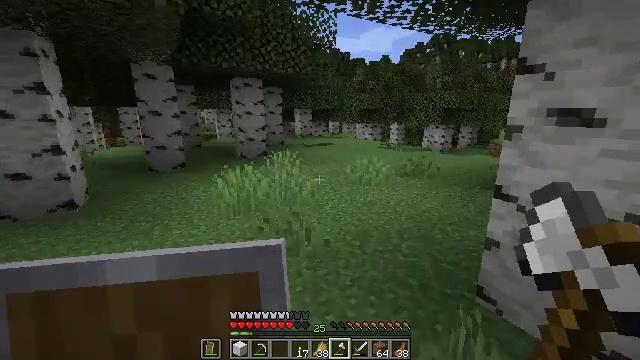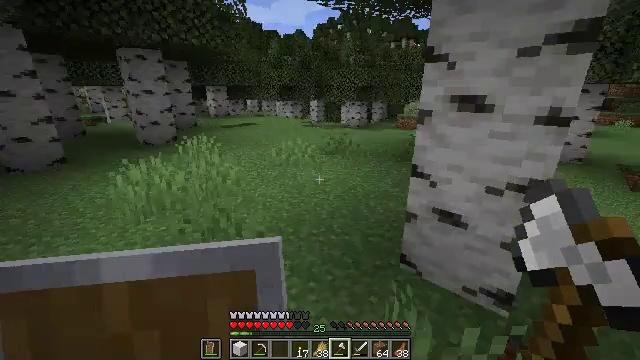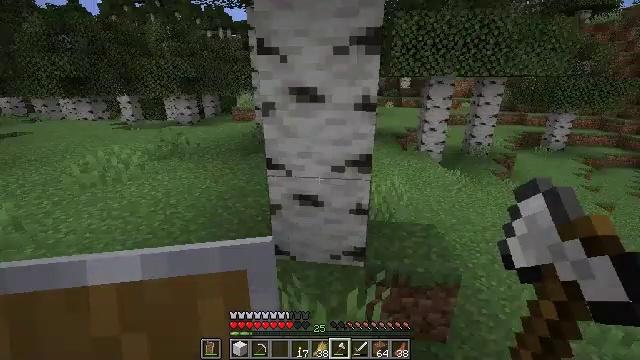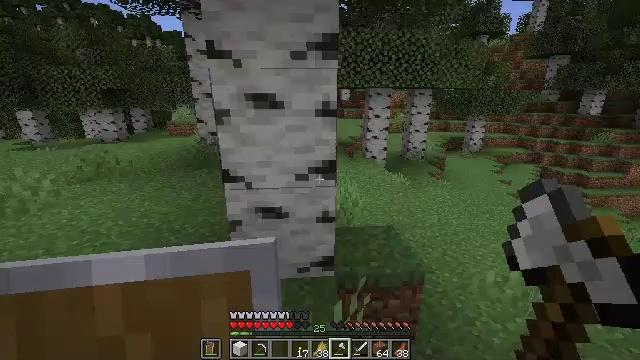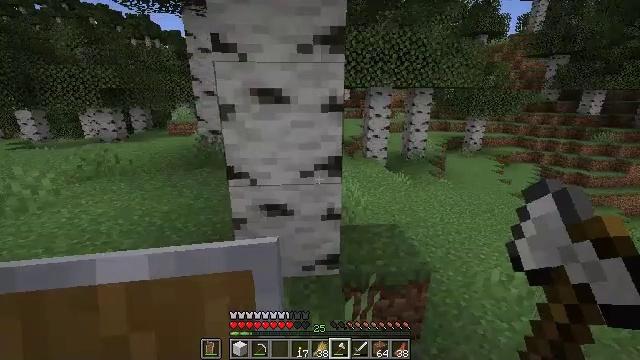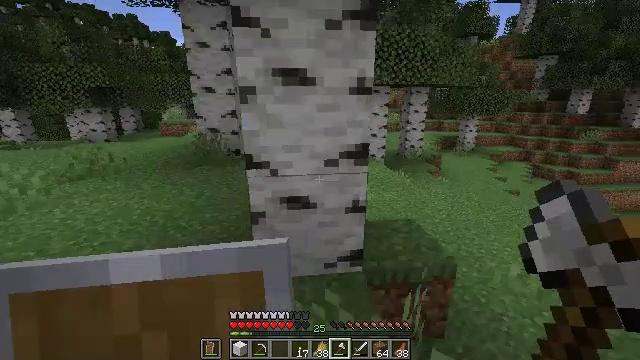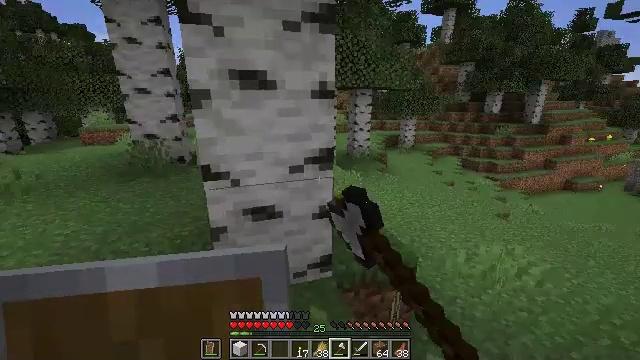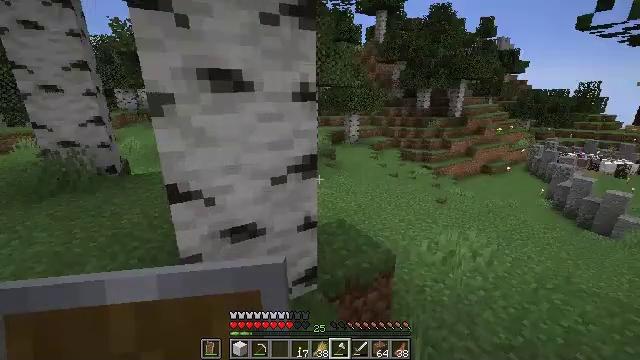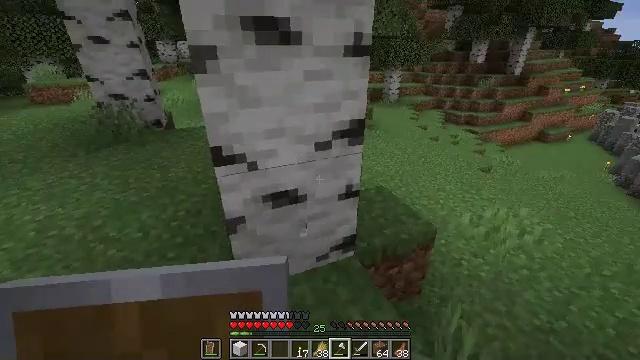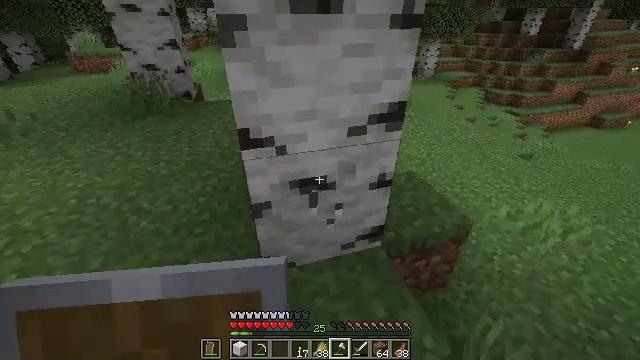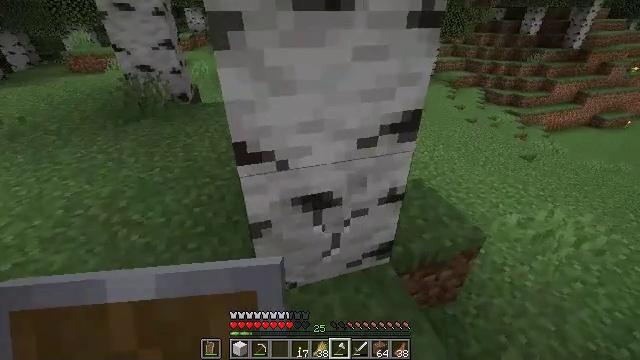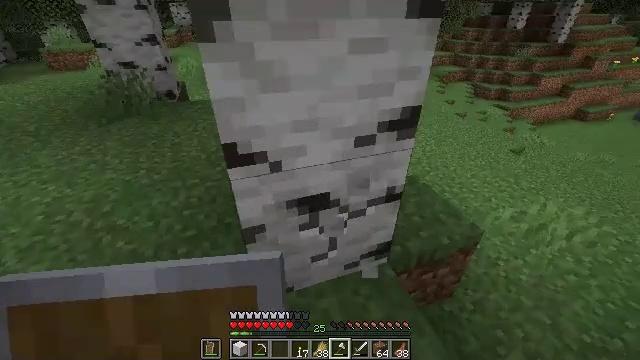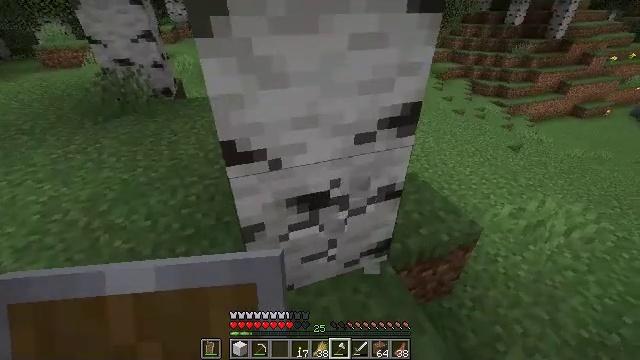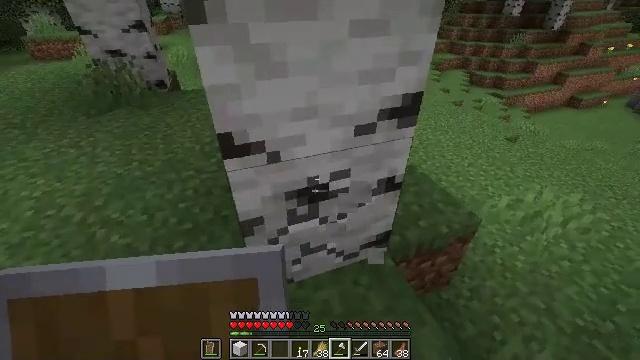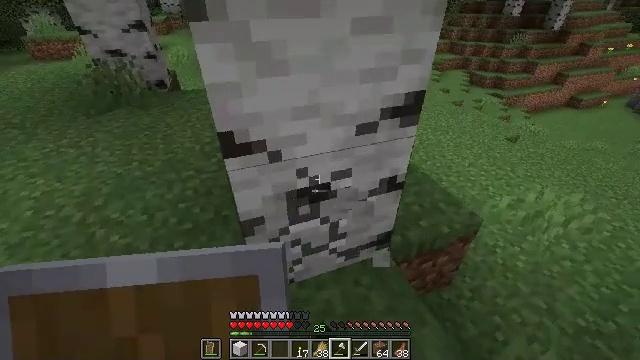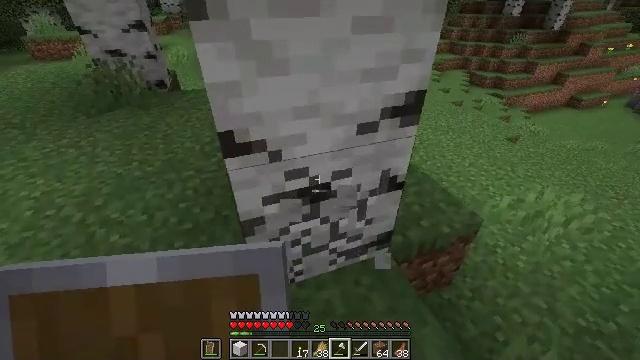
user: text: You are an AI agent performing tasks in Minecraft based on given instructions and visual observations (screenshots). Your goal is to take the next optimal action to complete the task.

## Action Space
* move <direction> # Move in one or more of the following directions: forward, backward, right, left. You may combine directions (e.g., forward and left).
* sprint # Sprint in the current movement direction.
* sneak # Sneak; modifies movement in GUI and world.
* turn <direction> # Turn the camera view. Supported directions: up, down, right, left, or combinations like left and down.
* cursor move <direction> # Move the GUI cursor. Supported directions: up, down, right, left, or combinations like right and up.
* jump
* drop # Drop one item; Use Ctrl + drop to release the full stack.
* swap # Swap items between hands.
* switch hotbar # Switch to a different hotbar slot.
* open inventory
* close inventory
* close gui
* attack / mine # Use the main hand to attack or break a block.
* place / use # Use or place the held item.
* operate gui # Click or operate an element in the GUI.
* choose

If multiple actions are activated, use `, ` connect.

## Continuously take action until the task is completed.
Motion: motion action
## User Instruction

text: Harvest birch logs from birch trees.
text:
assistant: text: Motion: move forward, turn right and down
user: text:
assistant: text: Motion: move forward and move left, turn right and down
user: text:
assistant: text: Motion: move forward and move left, turn right and up
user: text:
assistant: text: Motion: move forward and move left
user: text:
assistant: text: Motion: move forward and move left, turn right, attack / mine
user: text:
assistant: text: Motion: move forward and move left, turn right, attack / mine
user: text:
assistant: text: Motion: move forward and move left, turn right, attack / mine
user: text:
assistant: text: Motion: move forward, turn left and down, attack / mine
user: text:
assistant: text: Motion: move forward, turn left and down, attack / mine
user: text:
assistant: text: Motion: attack / mine
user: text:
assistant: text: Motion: turn right, attack / mine
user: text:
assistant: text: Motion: attack / mine
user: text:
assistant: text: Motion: turn down, attack / mine
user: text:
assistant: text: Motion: attack / mine
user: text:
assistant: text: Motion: attack / mine
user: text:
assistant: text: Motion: attack / mine
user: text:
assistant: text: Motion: attack / mine
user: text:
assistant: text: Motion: attack / mine
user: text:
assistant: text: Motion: move left, attack / mine
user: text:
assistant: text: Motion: move left, attack / mine
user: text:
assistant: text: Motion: move left, turn right and up, attack / mine
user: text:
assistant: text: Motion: move left, turn right and up, attack / mine
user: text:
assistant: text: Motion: turn right and up, attack / mine
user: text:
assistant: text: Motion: attack / mine
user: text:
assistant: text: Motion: attack / mine
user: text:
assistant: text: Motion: attack / mine
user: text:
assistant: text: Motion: turn right, attack / mine
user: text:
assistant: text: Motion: turn right, attack / mine
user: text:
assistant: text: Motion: attack / mine
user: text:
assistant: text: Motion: turn right, attack / mine